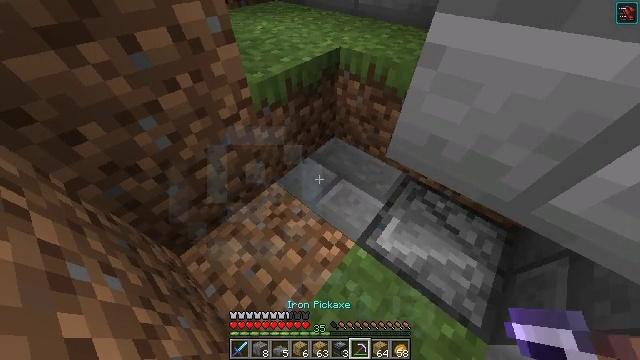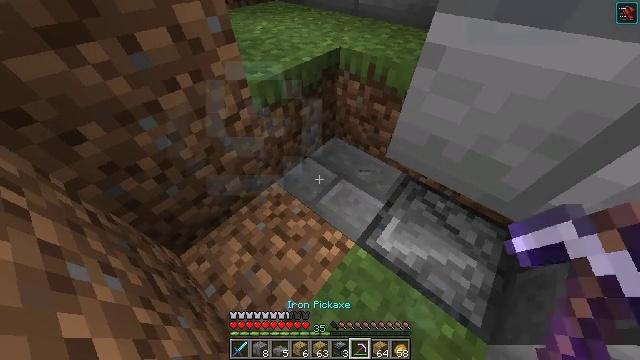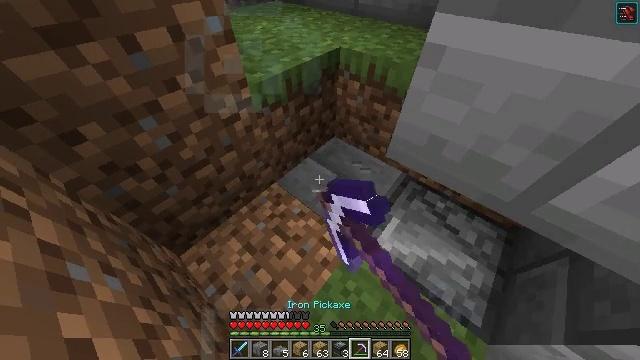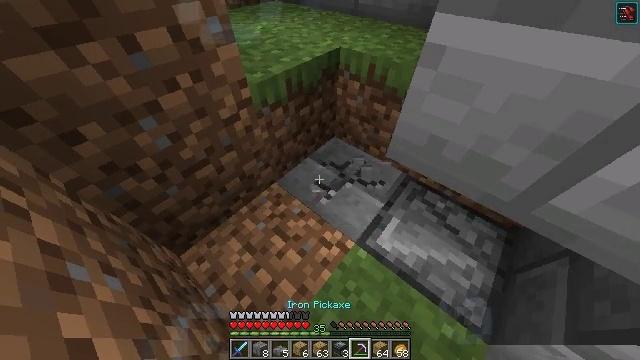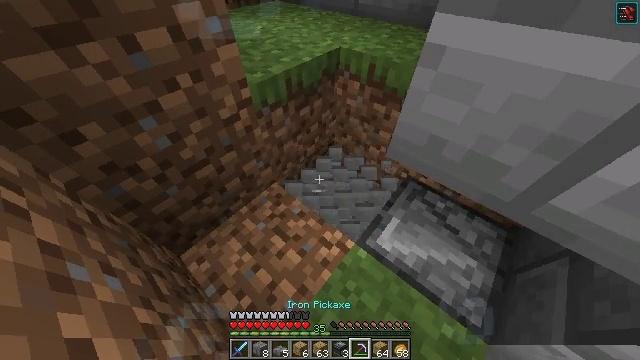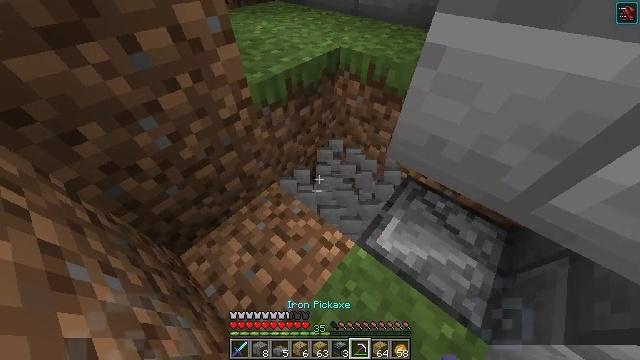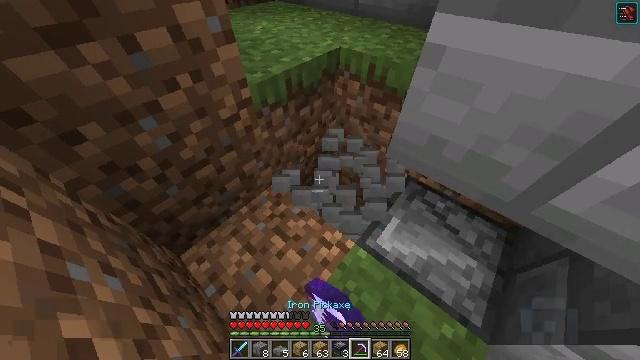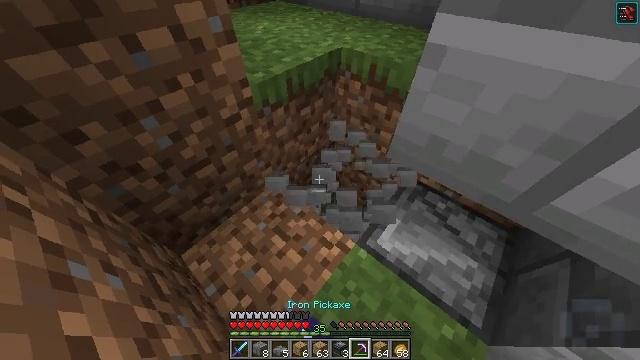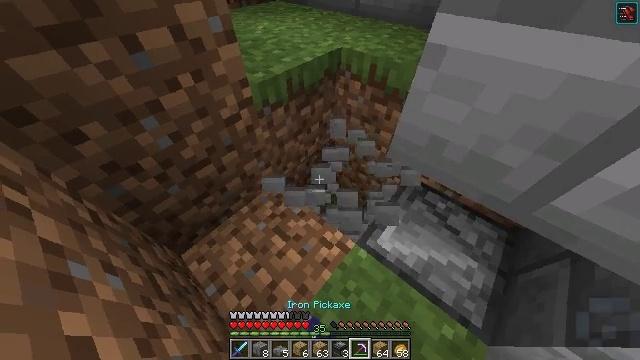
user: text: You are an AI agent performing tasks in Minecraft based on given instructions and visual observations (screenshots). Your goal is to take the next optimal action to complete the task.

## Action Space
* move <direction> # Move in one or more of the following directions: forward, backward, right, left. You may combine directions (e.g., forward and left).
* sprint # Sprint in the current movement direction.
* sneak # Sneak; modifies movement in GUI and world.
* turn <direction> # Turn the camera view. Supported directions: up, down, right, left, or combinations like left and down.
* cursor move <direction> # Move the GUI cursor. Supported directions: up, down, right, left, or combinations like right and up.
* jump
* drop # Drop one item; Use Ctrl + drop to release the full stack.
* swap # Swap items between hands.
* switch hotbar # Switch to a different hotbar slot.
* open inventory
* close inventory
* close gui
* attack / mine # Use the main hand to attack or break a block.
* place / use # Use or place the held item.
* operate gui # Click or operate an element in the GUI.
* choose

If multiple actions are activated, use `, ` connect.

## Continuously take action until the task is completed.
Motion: motion action
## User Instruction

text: Retrieve the stone bricks from an old building.
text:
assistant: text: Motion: attack / mine
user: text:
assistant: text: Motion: attack / mine
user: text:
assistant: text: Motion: attack / mine
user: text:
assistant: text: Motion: attack / mine
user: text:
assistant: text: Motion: attack / mine
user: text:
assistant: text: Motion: attack / mine
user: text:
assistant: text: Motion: no_op
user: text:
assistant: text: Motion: no_op
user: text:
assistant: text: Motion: no_op